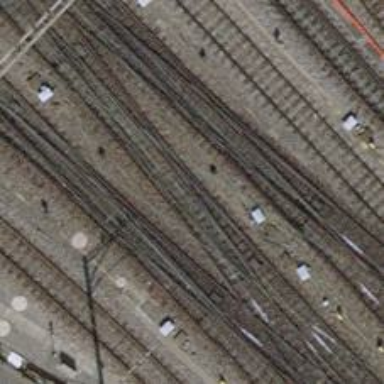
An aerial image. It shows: Railway switch.